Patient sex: F
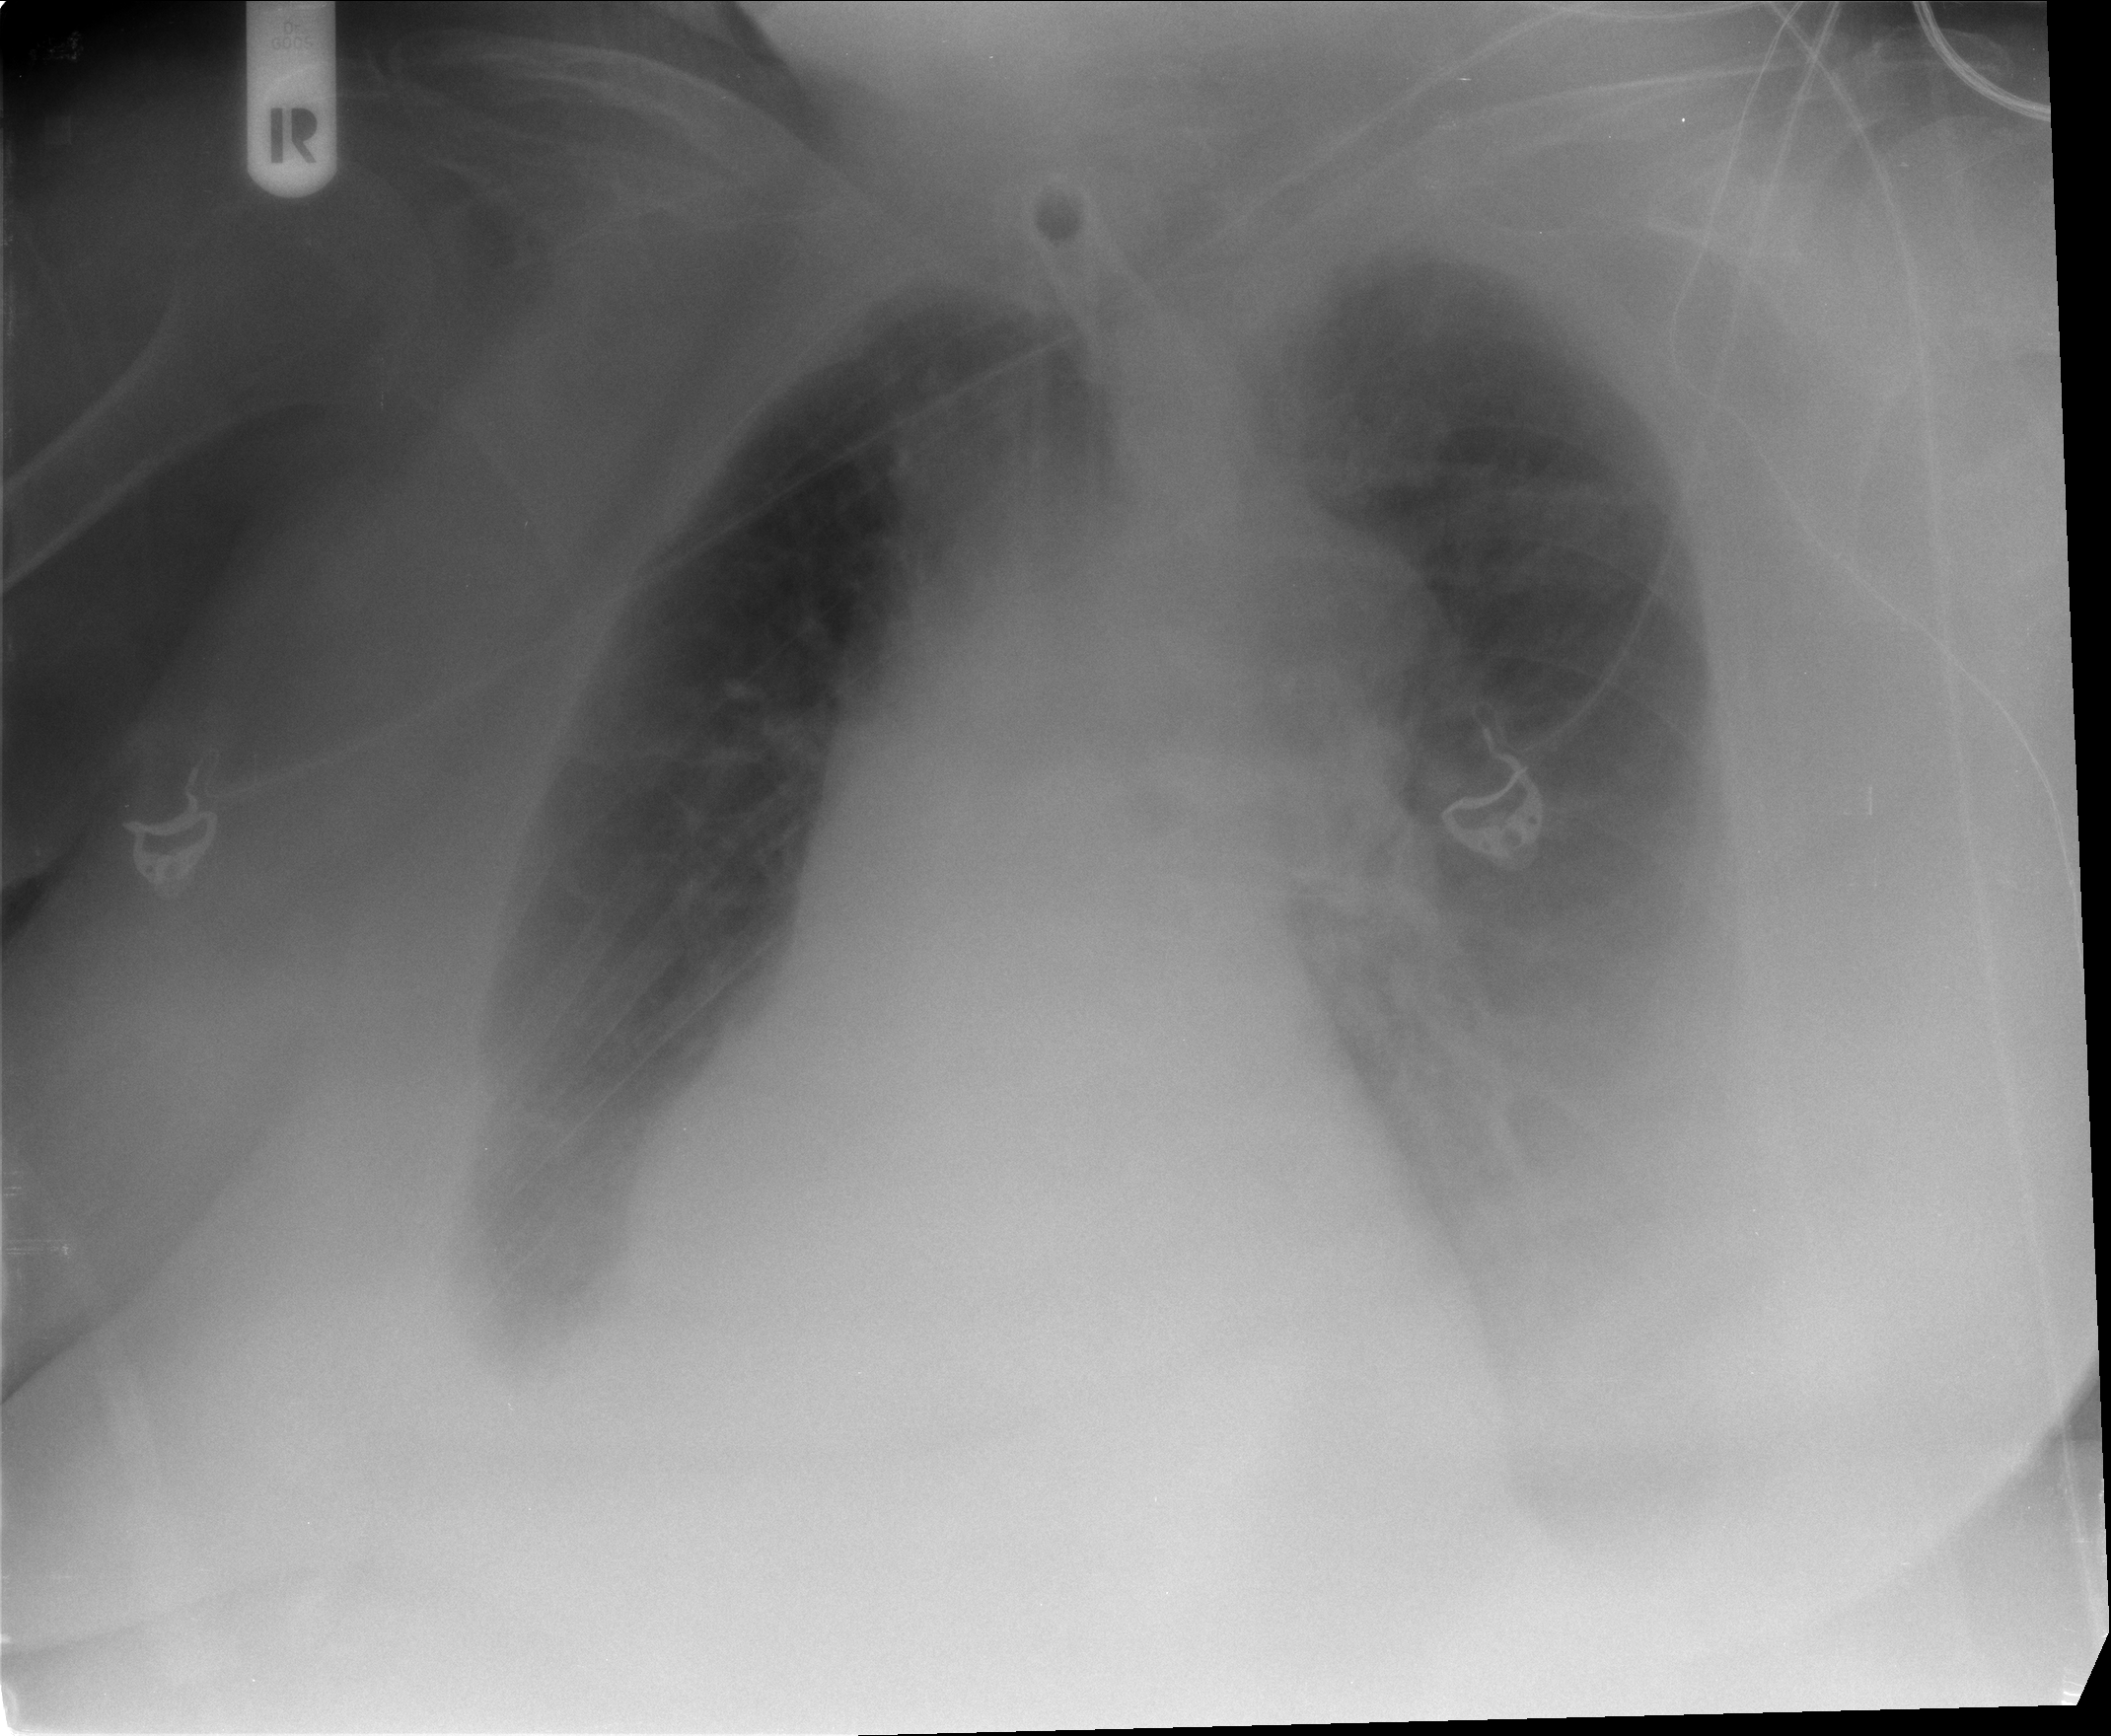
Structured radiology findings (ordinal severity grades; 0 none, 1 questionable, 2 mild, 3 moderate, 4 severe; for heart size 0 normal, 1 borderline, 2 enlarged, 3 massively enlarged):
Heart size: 2
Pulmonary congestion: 2
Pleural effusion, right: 2
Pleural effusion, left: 2
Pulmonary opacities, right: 0
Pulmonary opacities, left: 0
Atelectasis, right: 2
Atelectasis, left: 2